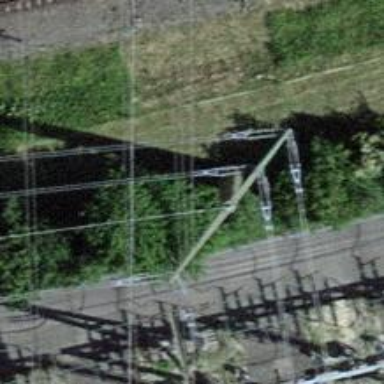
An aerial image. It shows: Three cables of power line.